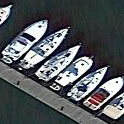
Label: civil